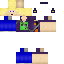
A male human skin with medium skin, wearing blonde long hair dressed in a blue hoodie and blue pants, featuring a closed mouth.